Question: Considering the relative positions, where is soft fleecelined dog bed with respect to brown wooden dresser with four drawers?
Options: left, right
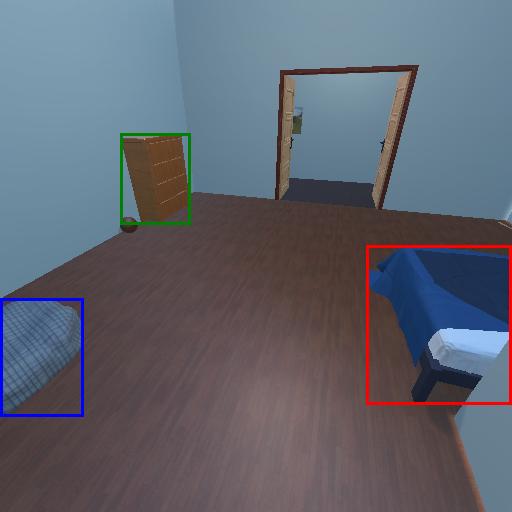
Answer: left